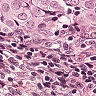
Metastatic tissue present: yes